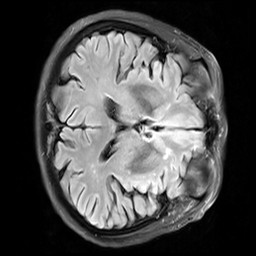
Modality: FLAIR
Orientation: axial
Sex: female
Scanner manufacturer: siemens
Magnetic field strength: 3 T
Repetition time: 10 s
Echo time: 0.09 s